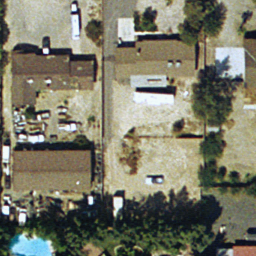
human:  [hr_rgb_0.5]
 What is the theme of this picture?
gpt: medium residential

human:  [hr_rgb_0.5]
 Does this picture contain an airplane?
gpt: no

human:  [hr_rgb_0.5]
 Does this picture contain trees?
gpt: yes

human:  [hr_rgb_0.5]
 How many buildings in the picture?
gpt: three

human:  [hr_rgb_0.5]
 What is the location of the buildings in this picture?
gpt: upper left